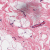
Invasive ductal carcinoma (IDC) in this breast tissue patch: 0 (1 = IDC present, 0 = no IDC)